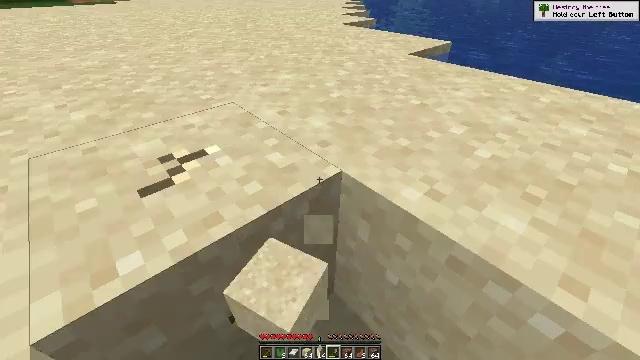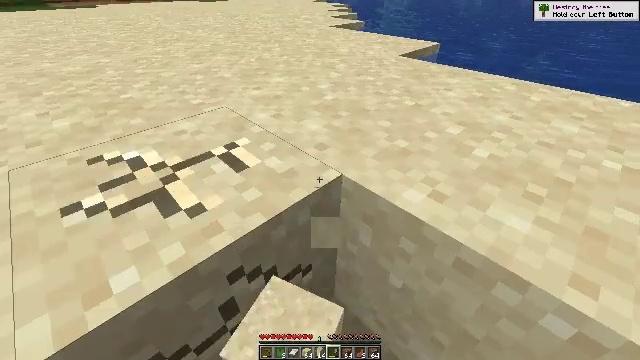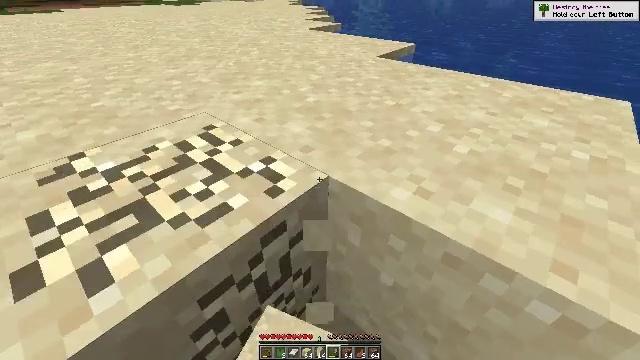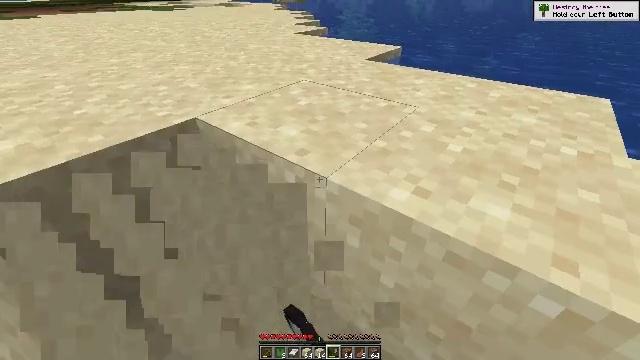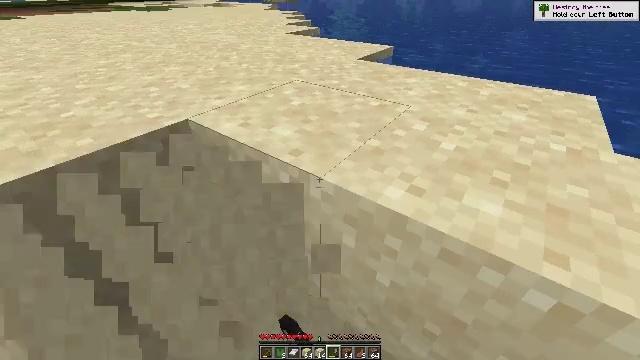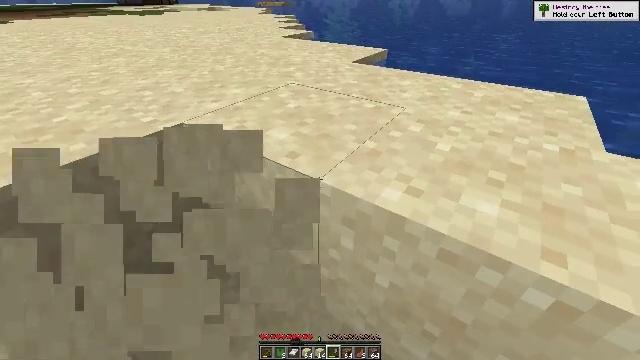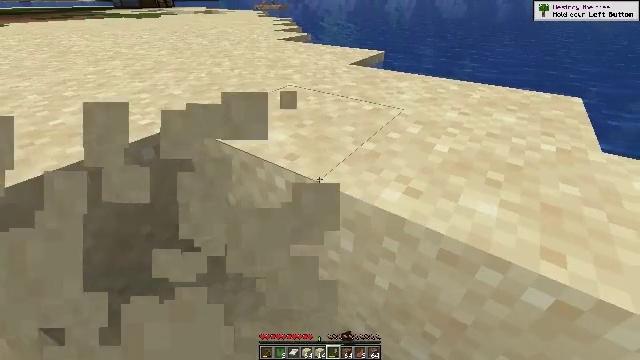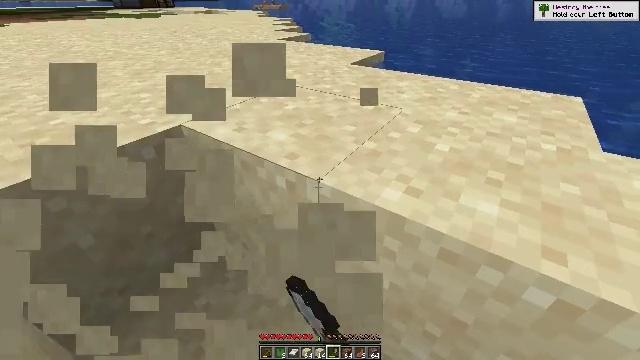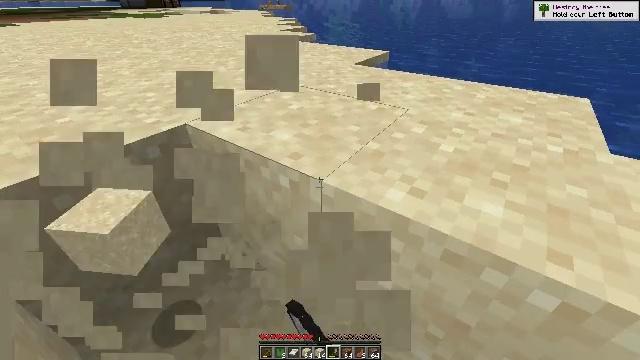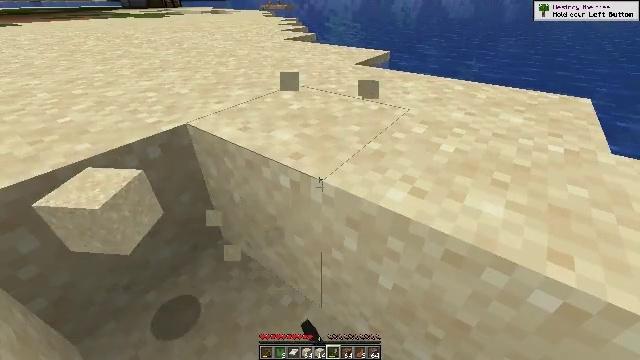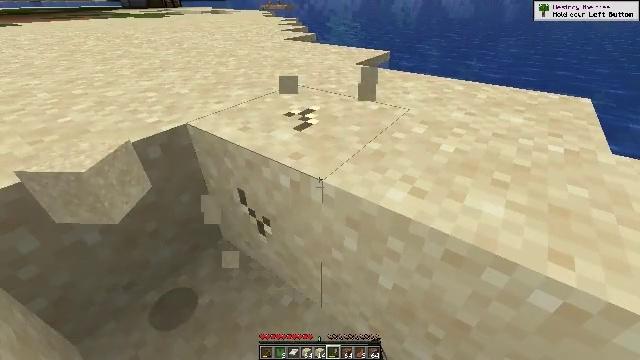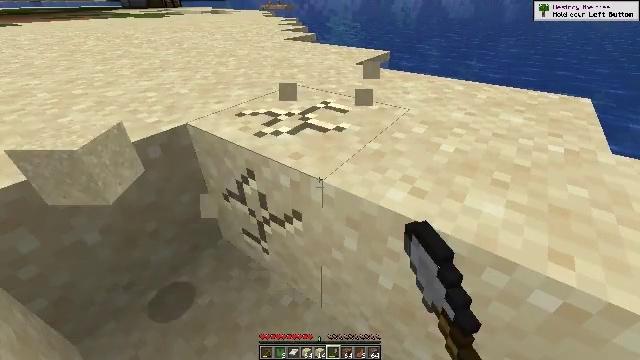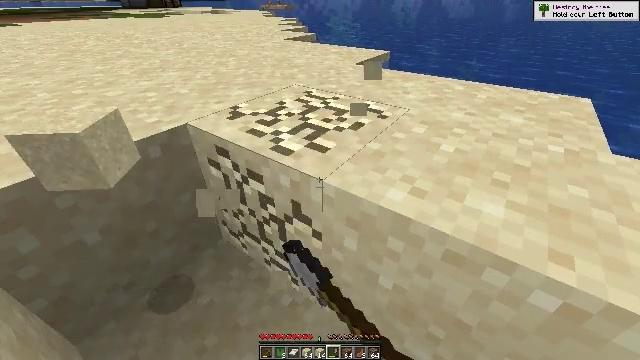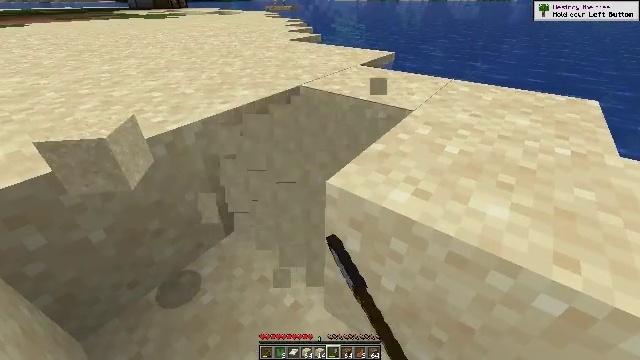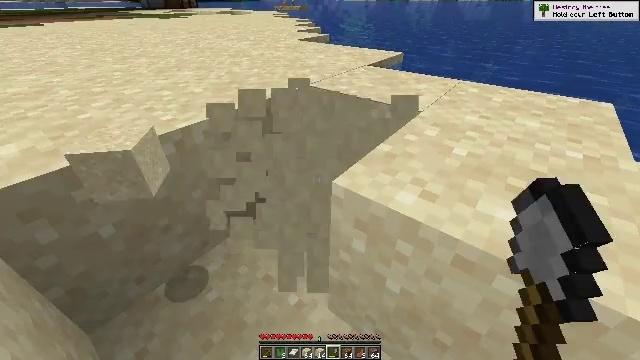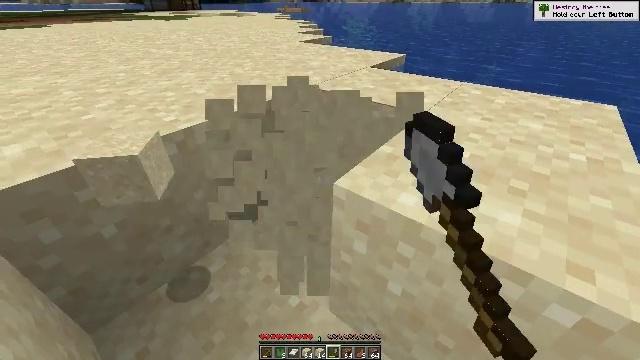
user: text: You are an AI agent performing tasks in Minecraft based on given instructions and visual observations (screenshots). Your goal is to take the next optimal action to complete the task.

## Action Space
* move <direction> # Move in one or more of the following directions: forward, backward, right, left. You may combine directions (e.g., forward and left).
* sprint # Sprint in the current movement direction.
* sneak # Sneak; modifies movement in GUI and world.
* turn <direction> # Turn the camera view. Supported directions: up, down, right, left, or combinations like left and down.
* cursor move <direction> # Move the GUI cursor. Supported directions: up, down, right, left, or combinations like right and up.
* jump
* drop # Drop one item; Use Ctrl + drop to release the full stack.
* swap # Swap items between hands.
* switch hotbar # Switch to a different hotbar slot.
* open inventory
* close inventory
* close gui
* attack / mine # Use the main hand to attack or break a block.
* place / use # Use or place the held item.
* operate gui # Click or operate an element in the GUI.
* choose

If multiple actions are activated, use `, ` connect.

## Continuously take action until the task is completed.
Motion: motion action
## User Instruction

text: Break the sand block.
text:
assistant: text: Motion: turn right, attack / mine
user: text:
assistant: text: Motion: turn right, attack / mine
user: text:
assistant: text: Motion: turn right, attack / mine
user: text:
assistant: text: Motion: turn right, attack / mine
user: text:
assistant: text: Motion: turn right, attack / mine
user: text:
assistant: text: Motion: attack / mine
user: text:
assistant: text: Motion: attack / mine
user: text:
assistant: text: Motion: attack / mine
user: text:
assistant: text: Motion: attack / mine
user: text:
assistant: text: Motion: attack / mine
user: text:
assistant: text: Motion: attack / mine
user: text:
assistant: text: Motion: attack / mine
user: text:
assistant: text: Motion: attack / mine
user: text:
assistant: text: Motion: turn left, attack / mine
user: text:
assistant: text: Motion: attack / mine
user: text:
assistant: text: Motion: attack / mine
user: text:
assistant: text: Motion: attack / mine
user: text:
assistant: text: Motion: turn right, attack / mine
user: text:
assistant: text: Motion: turn right, attack / mine
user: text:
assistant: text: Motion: turn right and down, attack / mine
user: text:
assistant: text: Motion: turn right and down, attack / mine
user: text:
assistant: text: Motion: turn right and down, attack / mine
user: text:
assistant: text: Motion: turn right, attack / mine
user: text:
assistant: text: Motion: attack / mine
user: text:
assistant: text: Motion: attack / mine
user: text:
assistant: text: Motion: turn left, attack / mine
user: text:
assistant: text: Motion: turn left, attack / mine
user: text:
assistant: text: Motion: turn left and up
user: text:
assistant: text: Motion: turn left and up
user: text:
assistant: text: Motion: turn left and up